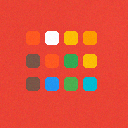
Screen state: on